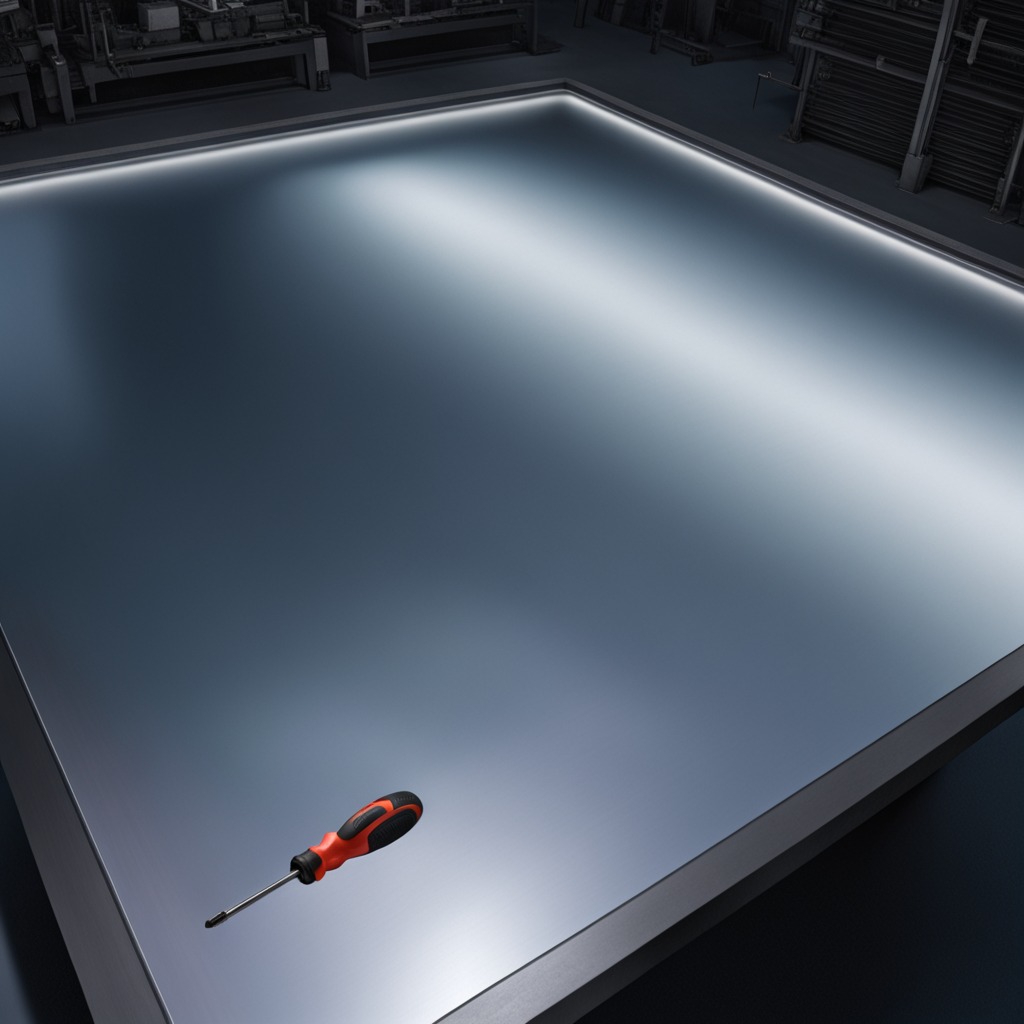
A screwdriver lying on a clean empty table in a basement in the evening soft directional lighting on the tabletop realistic grain studio-quality clarity centered framing